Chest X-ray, PA view. Patient: 56 years old, sex M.
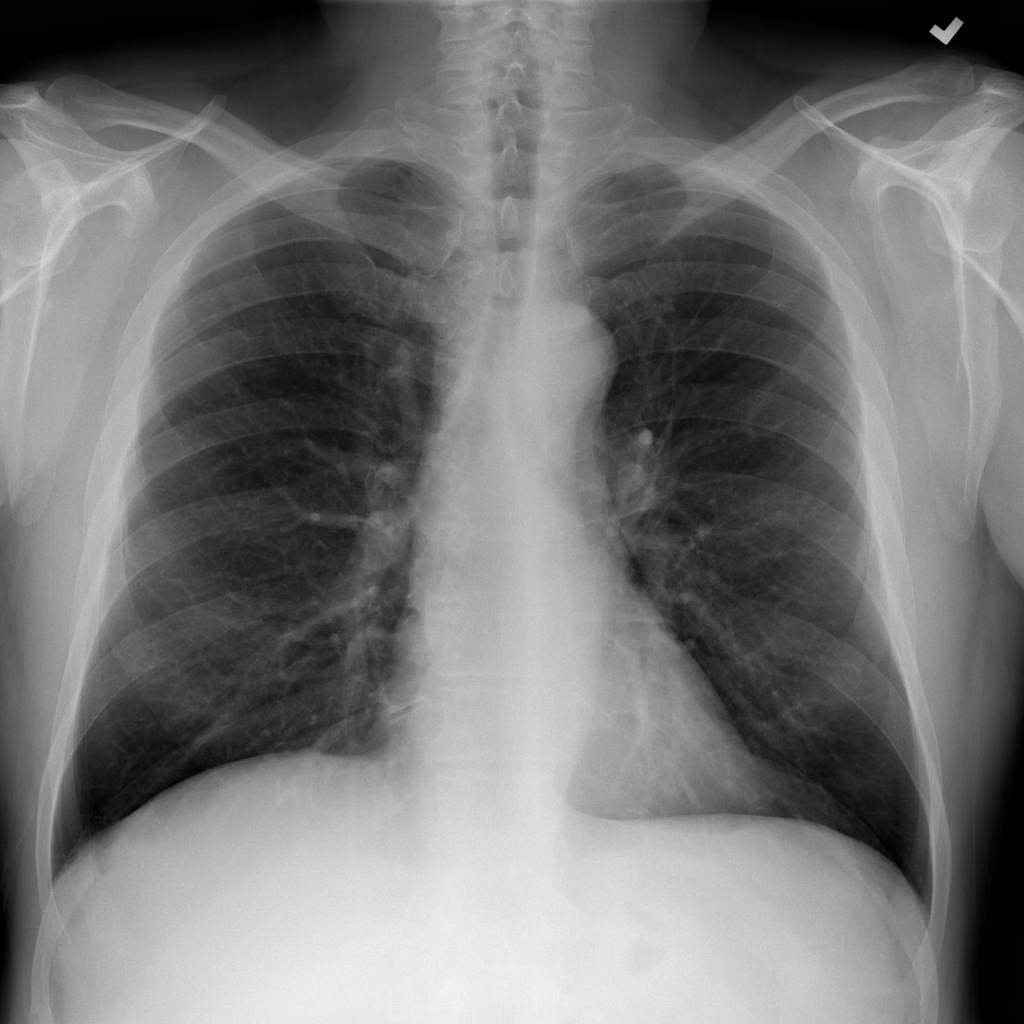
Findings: No Finding